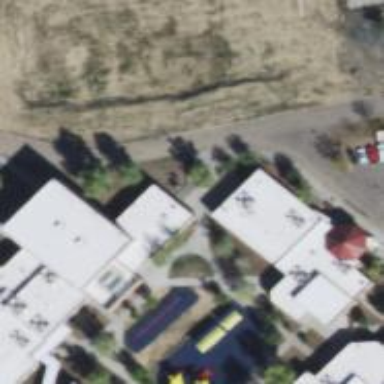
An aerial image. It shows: School.